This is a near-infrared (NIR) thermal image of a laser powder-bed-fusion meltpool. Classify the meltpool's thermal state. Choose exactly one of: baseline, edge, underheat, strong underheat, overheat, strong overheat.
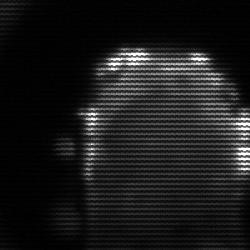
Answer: baseline